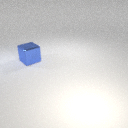
large blue metal cube